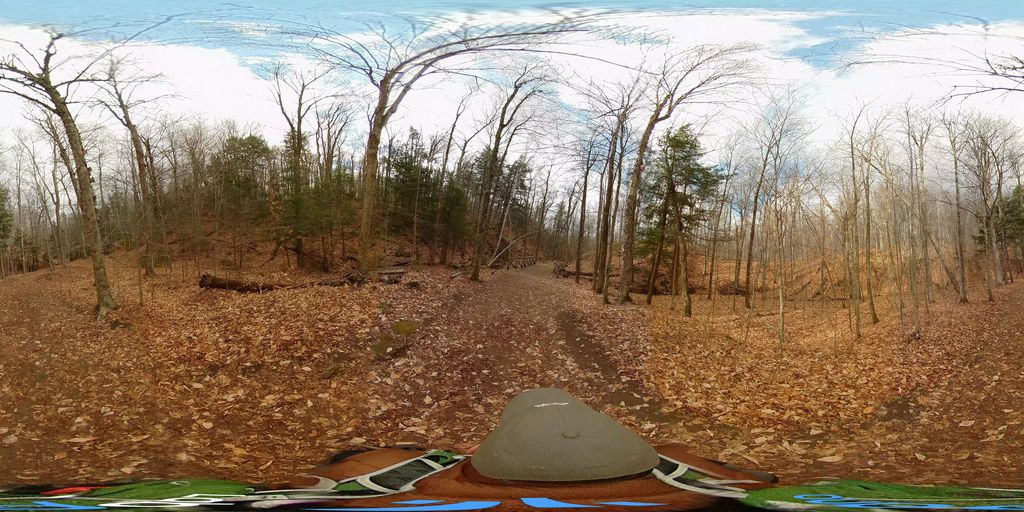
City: ottawa-gatineau